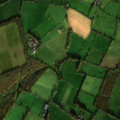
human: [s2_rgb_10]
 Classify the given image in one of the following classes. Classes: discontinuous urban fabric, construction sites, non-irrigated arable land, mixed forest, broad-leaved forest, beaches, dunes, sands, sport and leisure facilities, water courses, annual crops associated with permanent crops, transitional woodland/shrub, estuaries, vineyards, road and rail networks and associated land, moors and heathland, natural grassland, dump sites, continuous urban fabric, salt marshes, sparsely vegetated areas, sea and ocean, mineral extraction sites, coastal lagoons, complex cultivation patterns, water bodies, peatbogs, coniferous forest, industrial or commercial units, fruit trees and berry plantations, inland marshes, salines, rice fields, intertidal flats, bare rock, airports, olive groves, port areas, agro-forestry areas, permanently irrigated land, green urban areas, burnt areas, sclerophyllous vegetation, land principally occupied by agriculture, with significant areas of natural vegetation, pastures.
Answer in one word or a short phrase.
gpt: pastures, mixed forest